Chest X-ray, AP view. Patient: 55 years old, sex F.
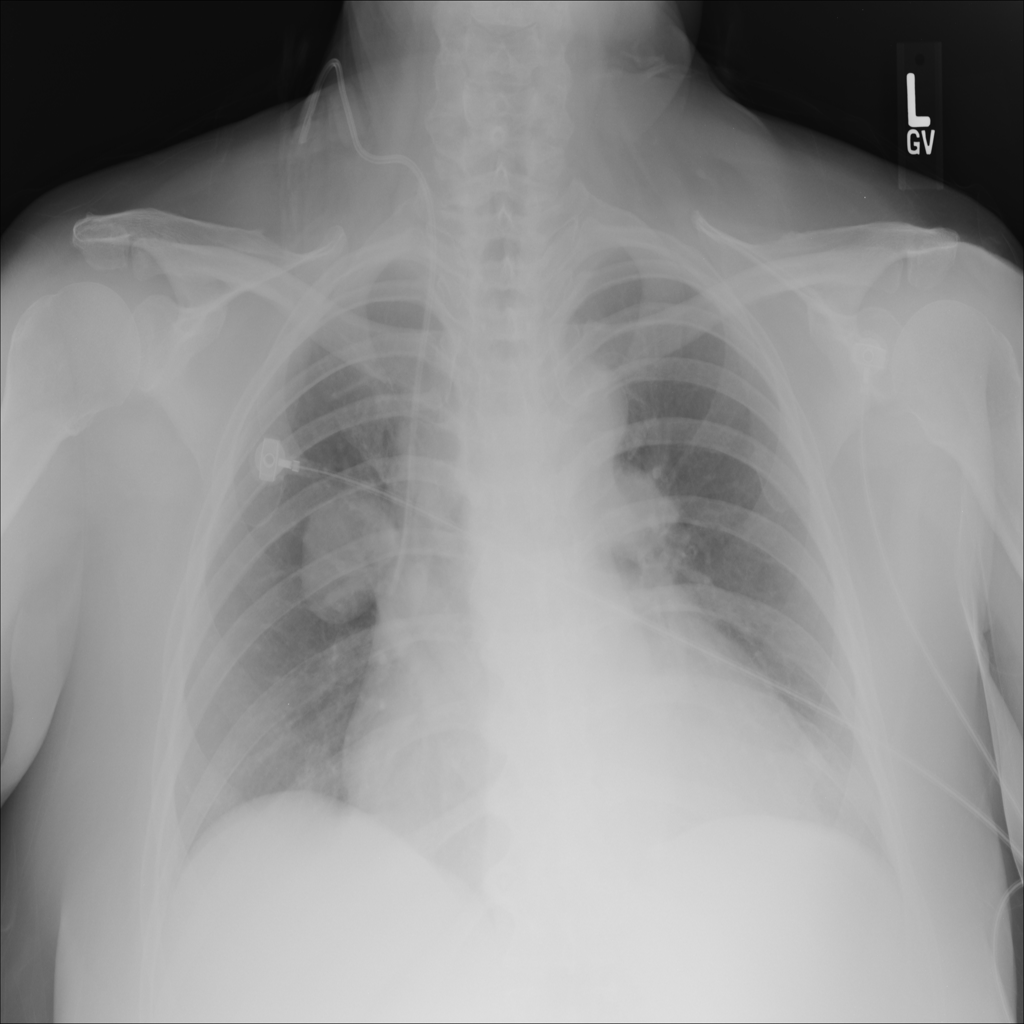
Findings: No Finding